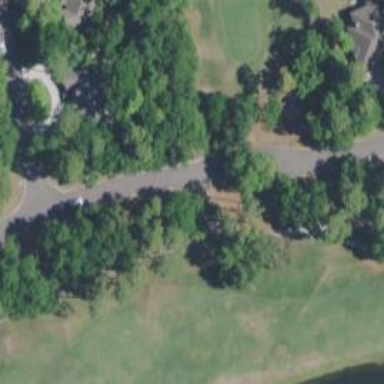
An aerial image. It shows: Path for both road and golf.